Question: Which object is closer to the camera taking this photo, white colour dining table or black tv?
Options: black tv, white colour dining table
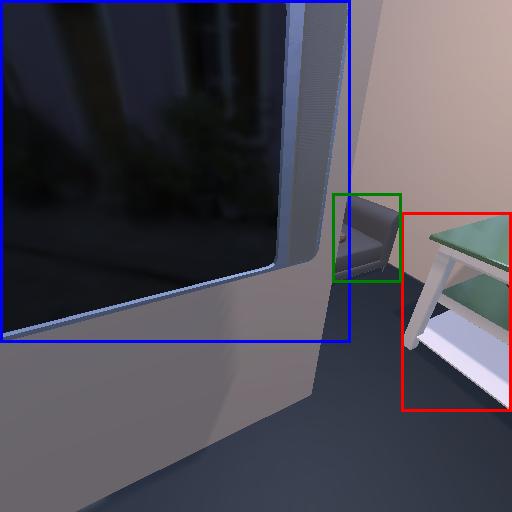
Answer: black tv